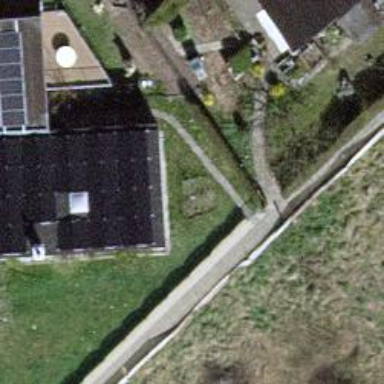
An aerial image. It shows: Semidetached house.